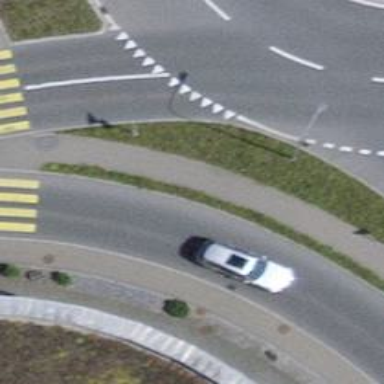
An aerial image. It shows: Secondary link road with asphalt surface.